Field crop: maize
Growth stage: 2
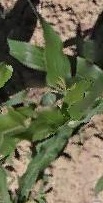
Species: maize